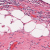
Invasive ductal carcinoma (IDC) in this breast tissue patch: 0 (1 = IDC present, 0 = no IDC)